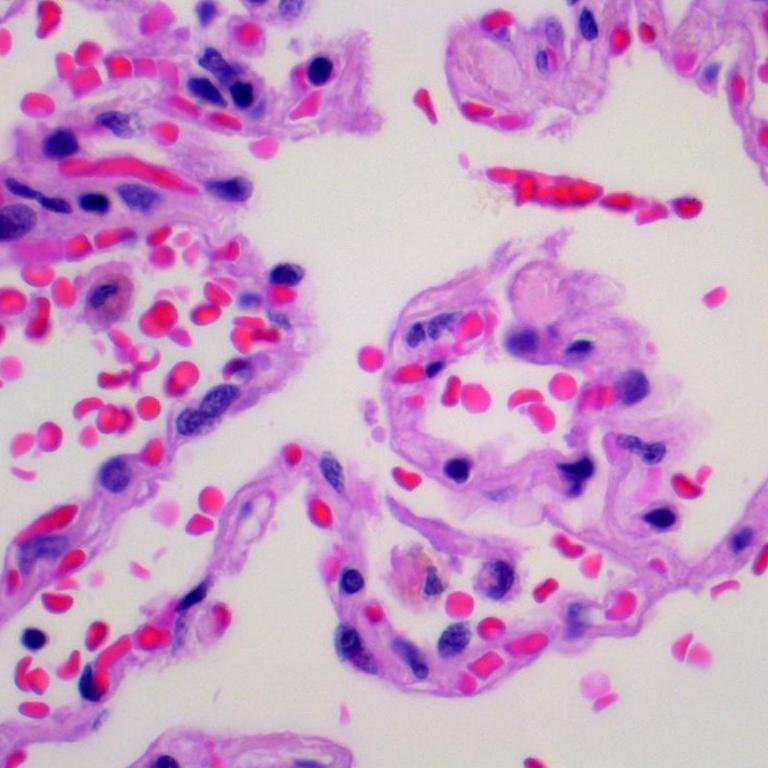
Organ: lung
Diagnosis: benign